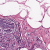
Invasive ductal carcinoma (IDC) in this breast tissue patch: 1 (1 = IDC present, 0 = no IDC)